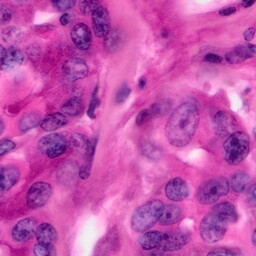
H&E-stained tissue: Pancreatic